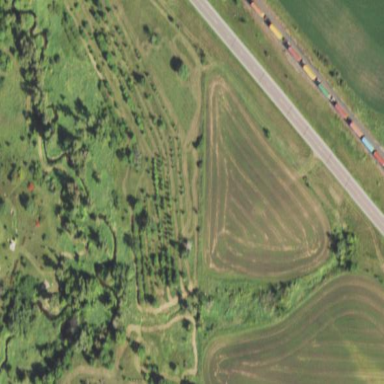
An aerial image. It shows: Orchard.